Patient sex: F
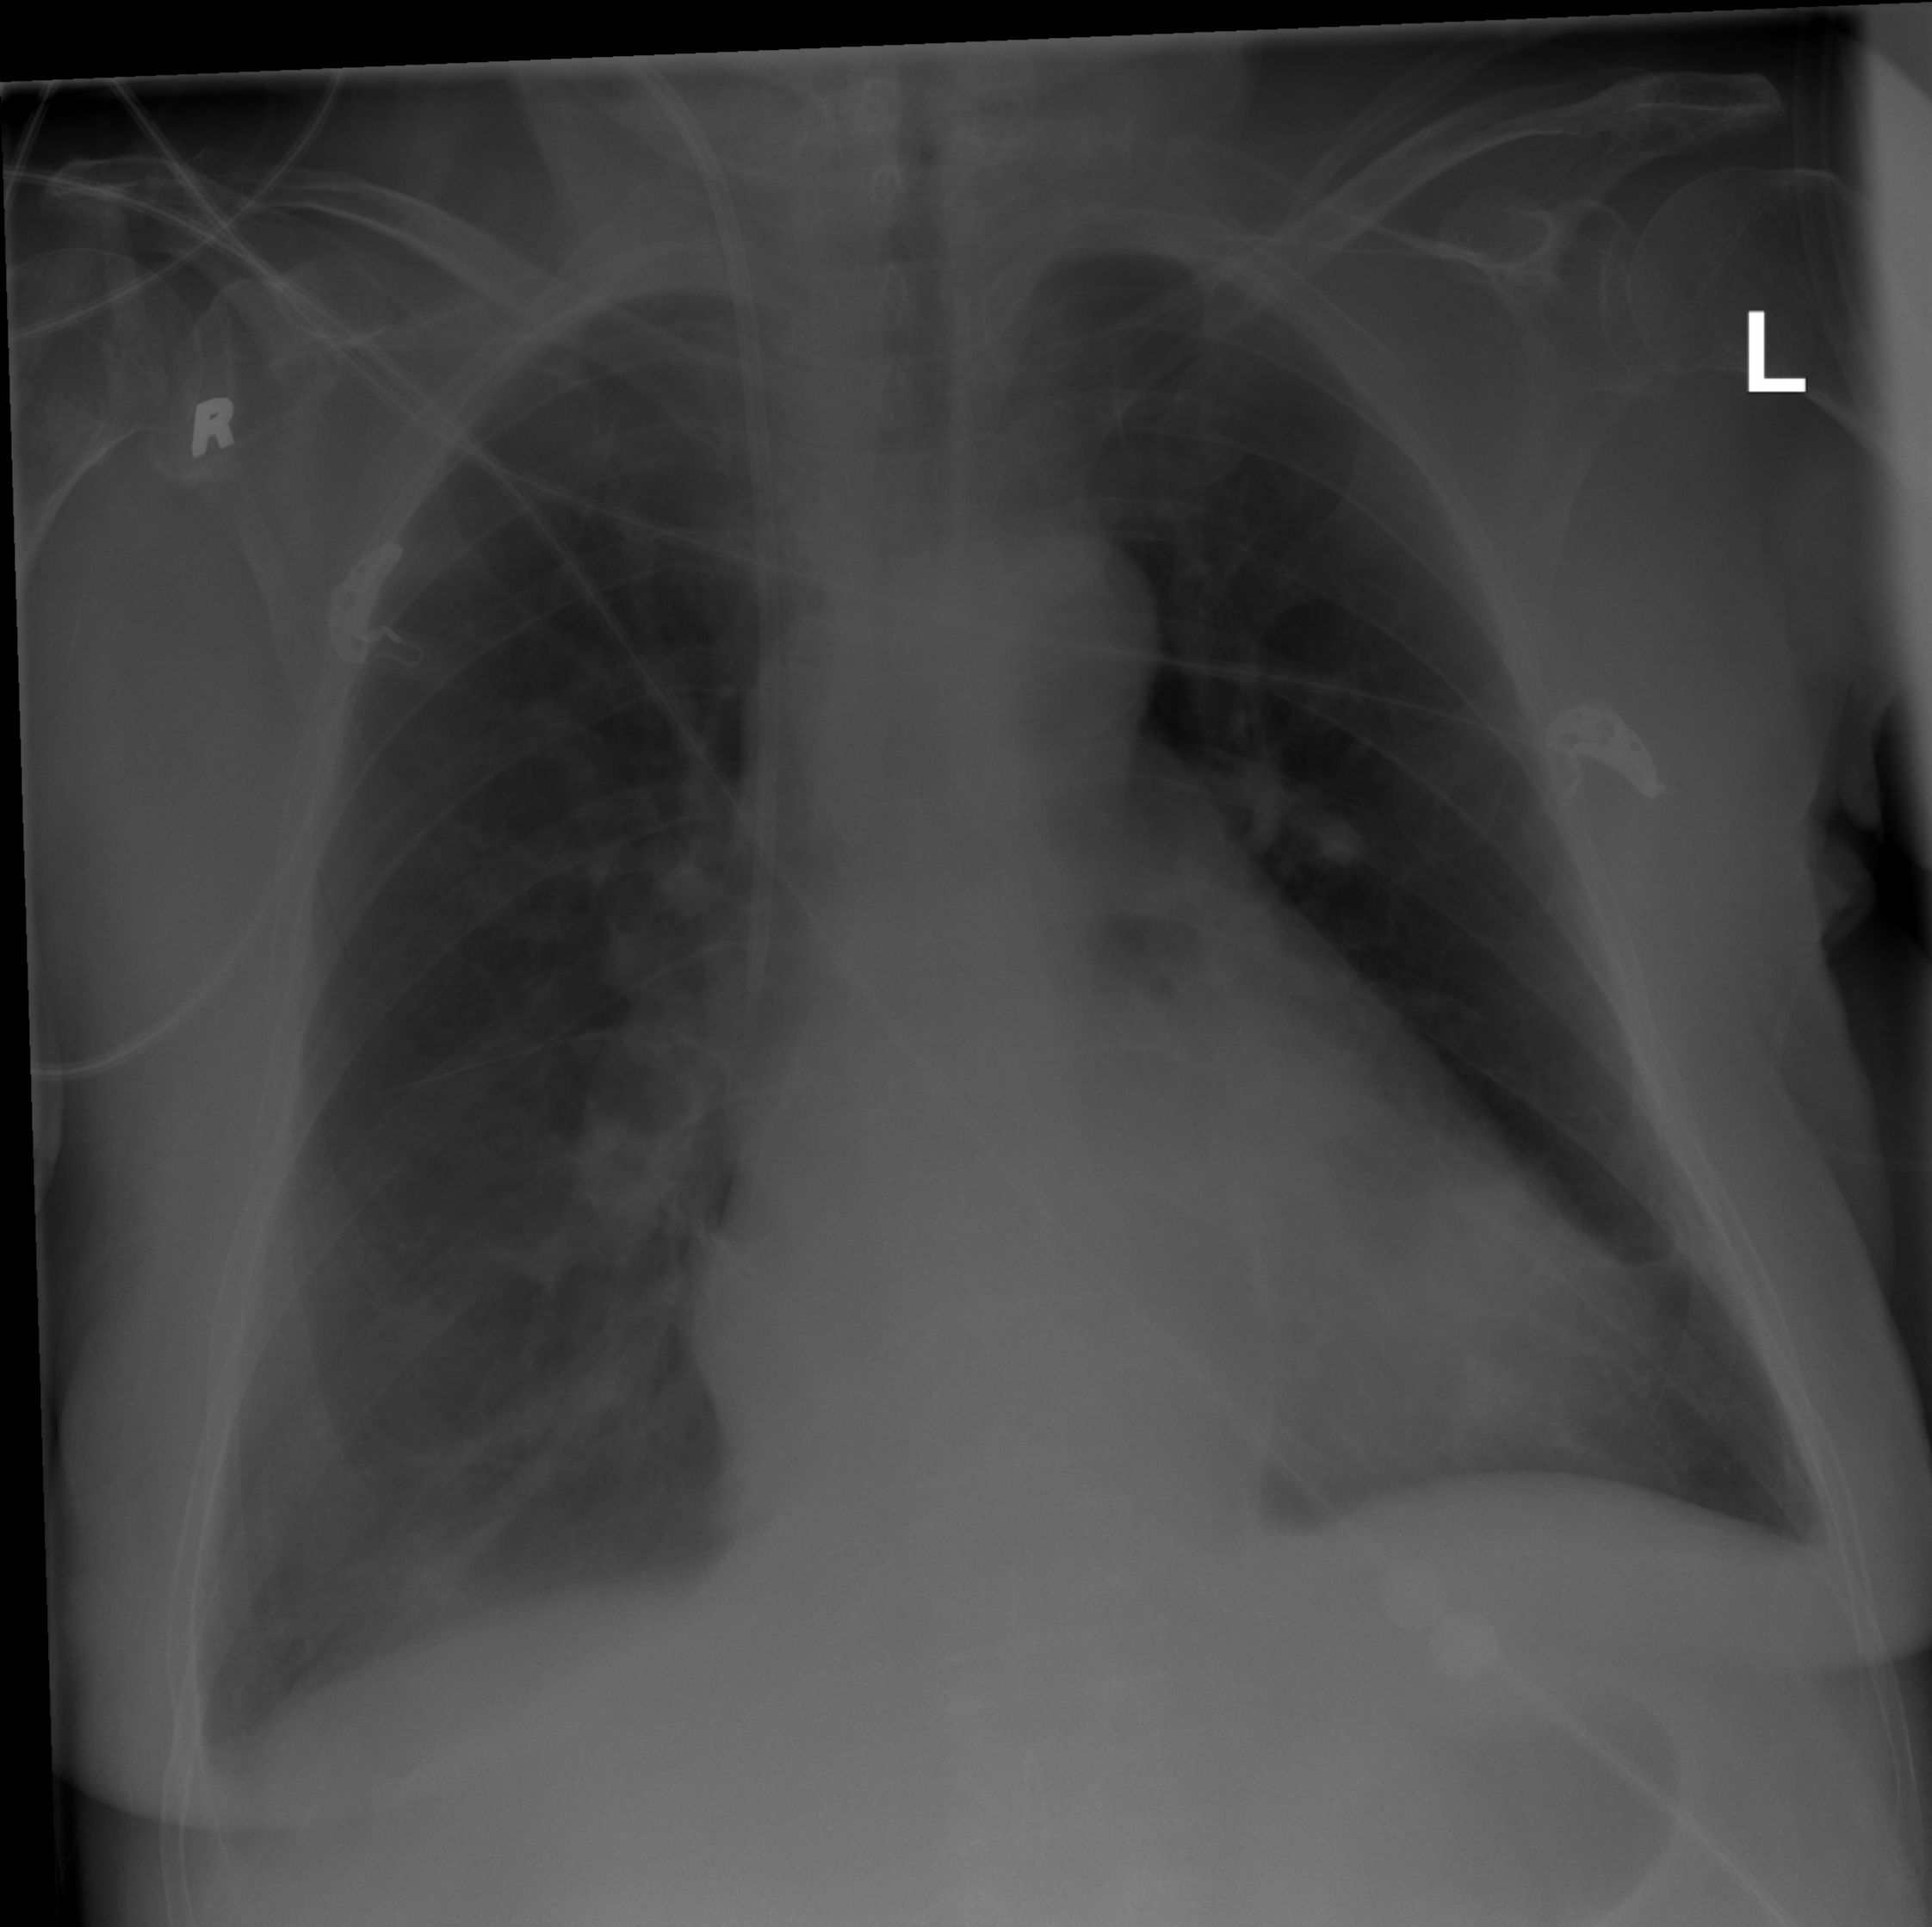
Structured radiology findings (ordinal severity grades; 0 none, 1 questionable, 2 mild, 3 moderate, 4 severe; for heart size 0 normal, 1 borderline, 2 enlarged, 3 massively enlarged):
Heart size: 2
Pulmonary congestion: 0
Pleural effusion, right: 2
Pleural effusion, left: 0
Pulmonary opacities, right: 0
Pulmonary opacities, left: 2
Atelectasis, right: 0
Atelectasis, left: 2